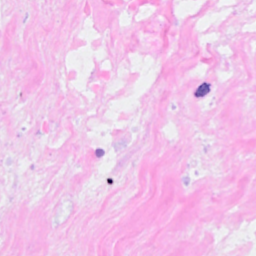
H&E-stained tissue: Breast